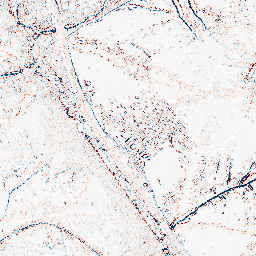
Category: edge_preserving
Decomposition family: median
Decomposition parameters: size: 3
Upsampling method: bspline
Upsampling parameters: scale: 2
Upsampling scale: 2